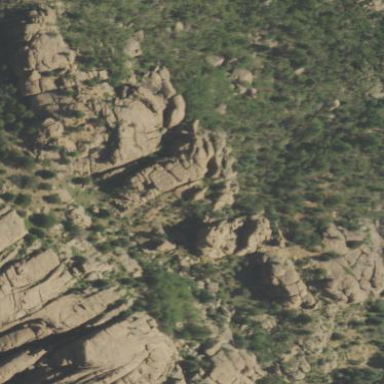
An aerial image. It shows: Landscape dominated by bare rock.